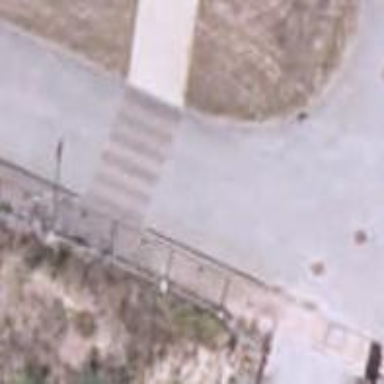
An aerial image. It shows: Zebra crossing on the road.